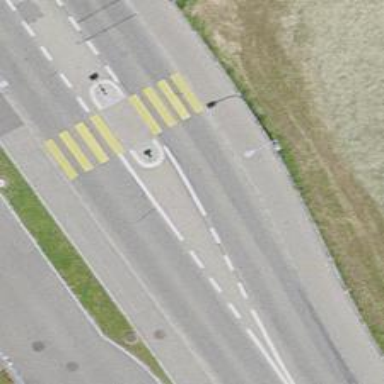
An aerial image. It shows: Marked crossing with pedestrian island. The crossing has visible markings.